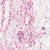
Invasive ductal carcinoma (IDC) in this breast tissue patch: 0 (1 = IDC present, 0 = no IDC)